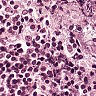
Metastatic tissue present: no